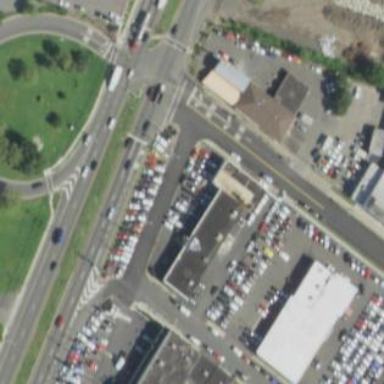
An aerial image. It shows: Building housing car shop.